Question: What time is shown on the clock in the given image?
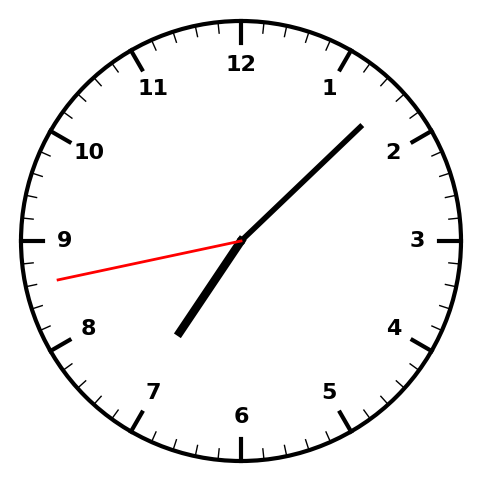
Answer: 07:07:43